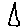
Label: triangle